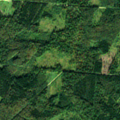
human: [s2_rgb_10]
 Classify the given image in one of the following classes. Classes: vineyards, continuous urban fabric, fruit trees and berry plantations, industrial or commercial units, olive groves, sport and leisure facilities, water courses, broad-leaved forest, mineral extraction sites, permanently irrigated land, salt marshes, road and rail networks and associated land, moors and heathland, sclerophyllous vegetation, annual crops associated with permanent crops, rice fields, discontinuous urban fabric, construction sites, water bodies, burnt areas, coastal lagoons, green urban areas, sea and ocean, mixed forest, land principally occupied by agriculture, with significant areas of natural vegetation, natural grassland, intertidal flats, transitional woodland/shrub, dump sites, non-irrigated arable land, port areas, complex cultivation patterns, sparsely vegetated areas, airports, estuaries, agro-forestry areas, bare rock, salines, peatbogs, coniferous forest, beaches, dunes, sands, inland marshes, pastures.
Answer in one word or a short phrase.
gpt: broad-leaved forest, mixed forest